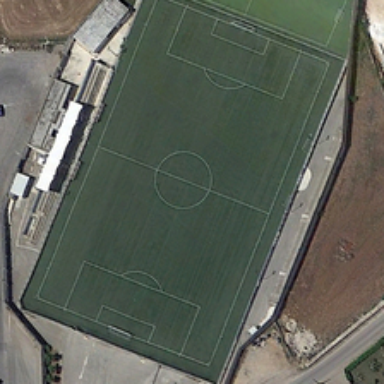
The football field is surrounded by grey roofs .